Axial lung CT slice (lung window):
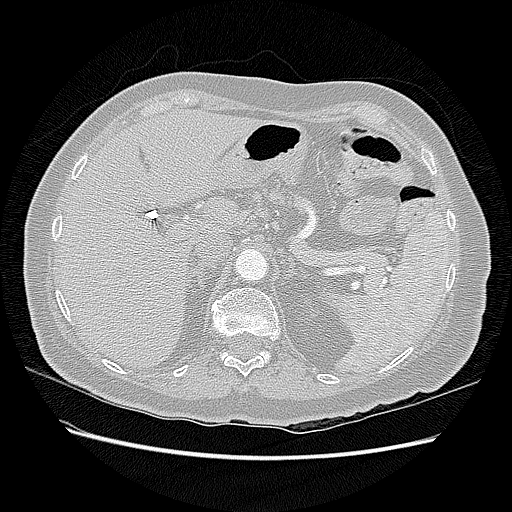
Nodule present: no